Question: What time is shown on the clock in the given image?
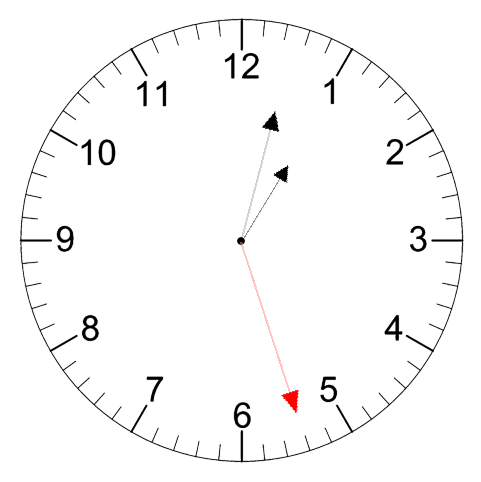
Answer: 01:02:27